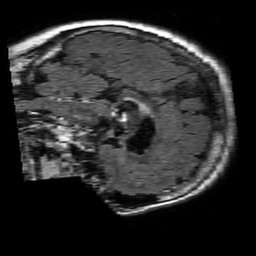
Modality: FLAIR
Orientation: sagittal
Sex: female
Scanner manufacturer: philips
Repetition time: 11 s
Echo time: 0.125 s